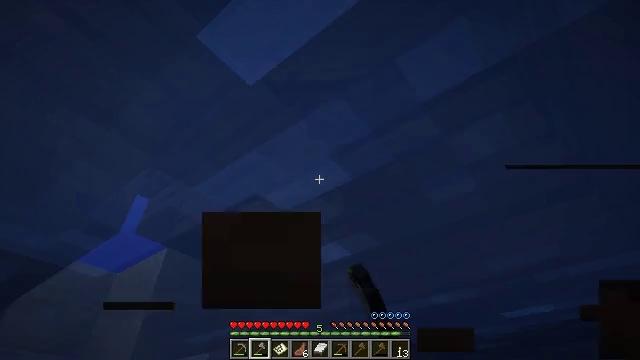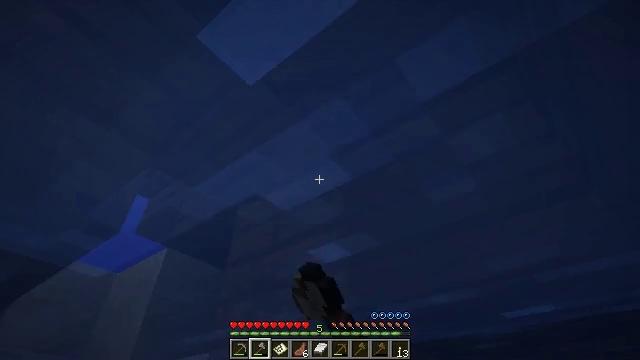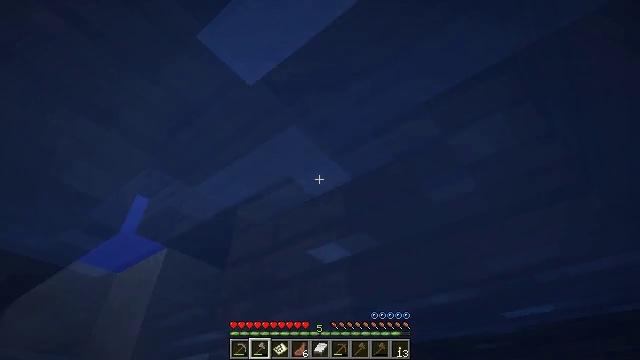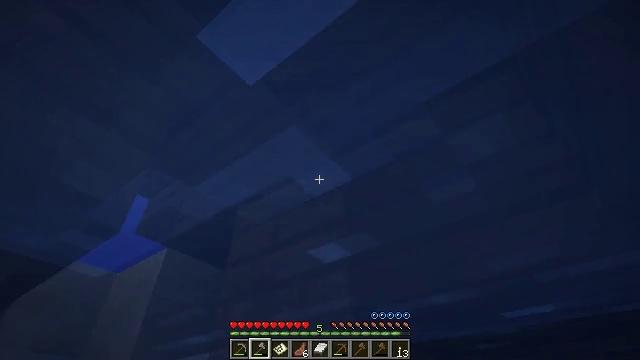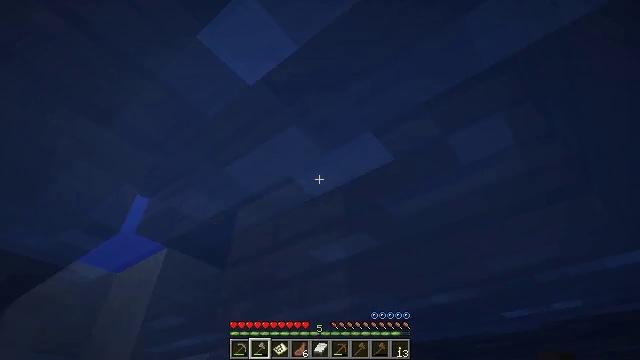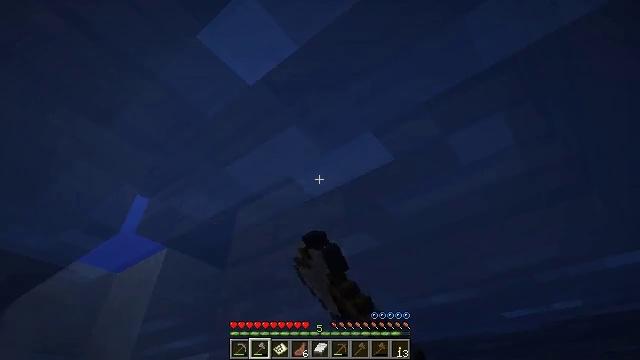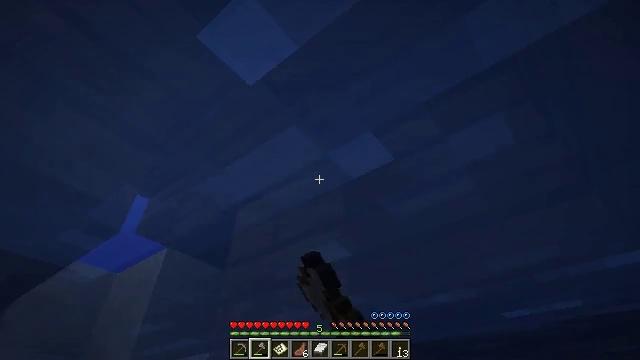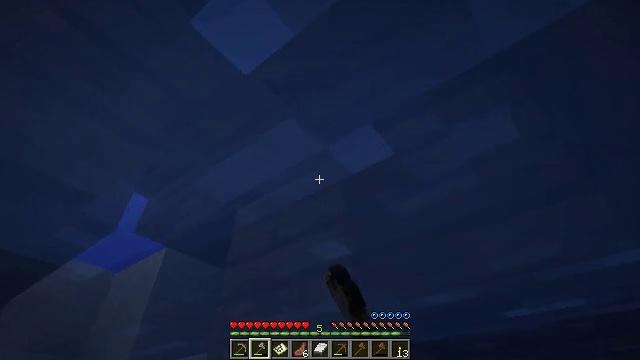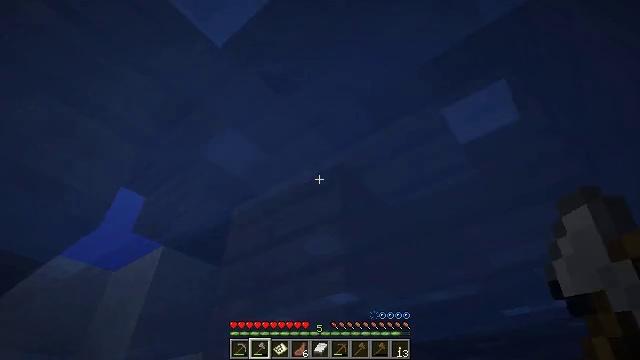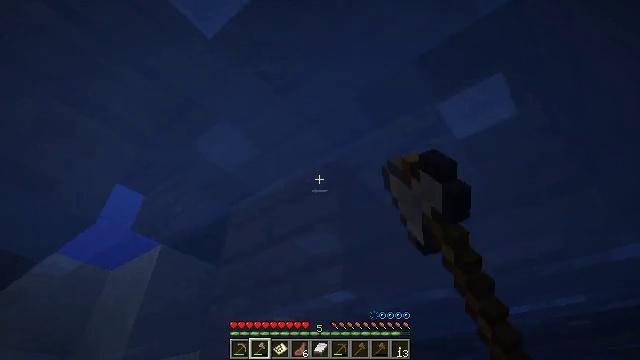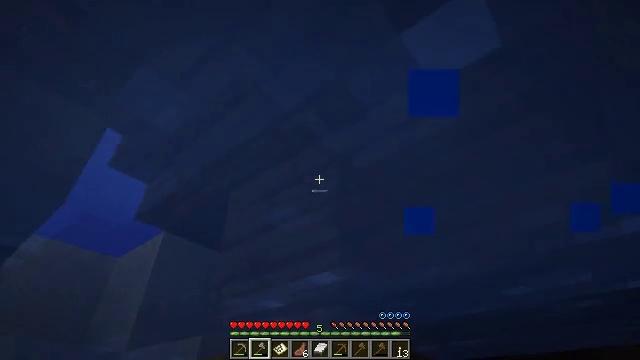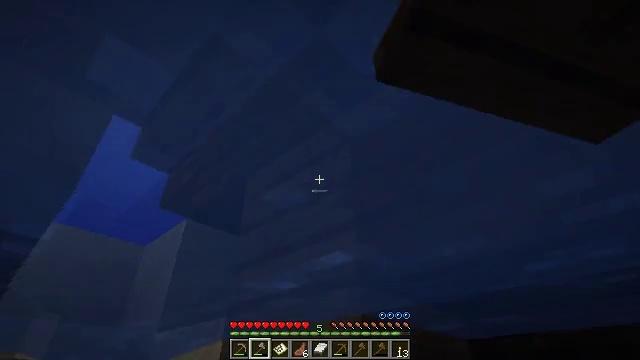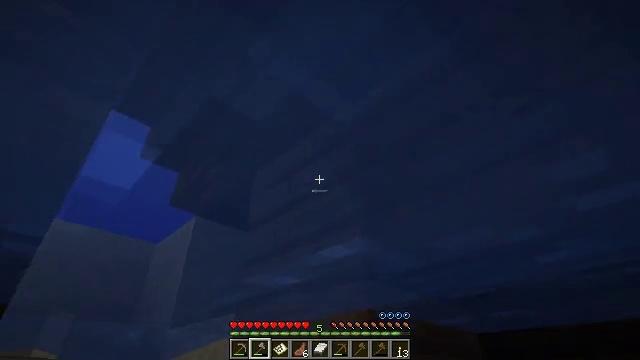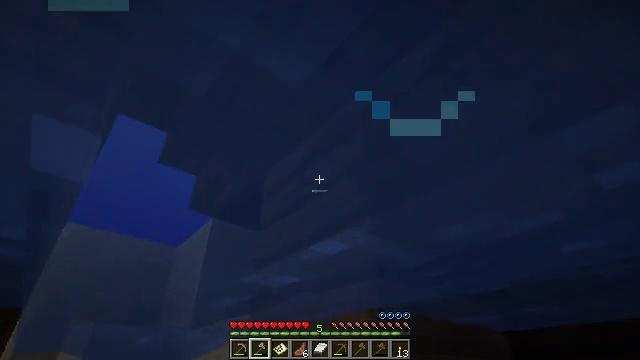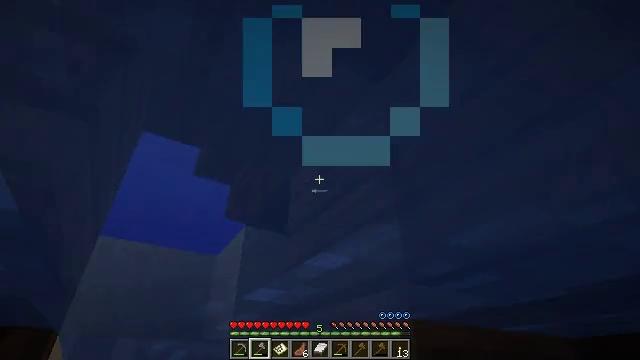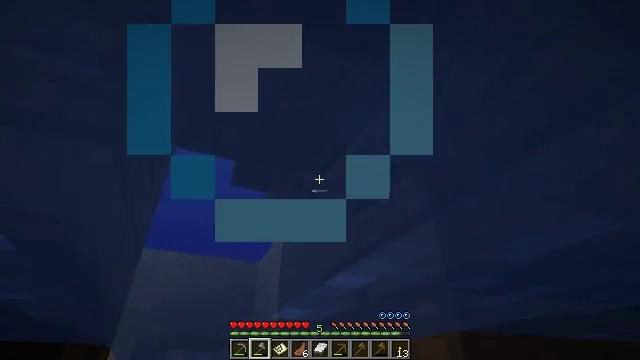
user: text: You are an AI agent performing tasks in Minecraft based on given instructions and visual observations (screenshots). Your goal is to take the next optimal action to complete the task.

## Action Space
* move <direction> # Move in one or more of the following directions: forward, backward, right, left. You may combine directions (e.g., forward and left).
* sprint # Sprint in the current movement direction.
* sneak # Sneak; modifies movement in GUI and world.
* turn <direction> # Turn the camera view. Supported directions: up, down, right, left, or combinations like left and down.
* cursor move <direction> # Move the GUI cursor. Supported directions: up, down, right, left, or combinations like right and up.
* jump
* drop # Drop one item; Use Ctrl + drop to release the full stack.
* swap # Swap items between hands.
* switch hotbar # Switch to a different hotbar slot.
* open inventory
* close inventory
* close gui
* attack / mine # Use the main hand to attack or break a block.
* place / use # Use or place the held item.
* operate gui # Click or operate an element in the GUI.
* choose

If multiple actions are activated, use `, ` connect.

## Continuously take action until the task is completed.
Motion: motion action
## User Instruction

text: Harvest jungle planks from a wall or floor.
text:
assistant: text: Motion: attack / mine
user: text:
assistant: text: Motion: attack / mine
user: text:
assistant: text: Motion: attack / mine
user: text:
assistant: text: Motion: attack / mine
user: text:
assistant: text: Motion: attack / mine
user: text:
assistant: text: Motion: attack / mine
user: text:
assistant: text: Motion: move forward, attack / mine
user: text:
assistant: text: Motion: move forward and move right, attack / mine
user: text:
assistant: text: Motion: move forward and move right
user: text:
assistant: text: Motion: move forward and move right, turn left and down
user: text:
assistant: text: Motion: move forward and move right, turn left and down
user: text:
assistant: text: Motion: move forward and move right, turn left
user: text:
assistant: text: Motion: move forward and move right, turn left, jump
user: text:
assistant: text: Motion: move forward and move right, turn left, jump
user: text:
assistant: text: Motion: move forward, turn left, jump
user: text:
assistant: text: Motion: move forward, turn left, jump
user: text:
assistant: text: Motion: move forward, jump
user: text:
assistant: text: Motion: move forward, turn left, jump
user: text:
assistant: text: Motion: move forward, turn left, jump
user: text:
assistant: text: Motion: move forward, turn left, jump
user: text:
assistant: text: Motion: move forward, turn left, jump
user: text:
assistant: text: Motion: move forward, turn left and down, jump
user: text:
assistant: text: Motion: move forward, turn left and down, jump
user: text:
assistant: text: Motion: move forward, turn left and down, jump
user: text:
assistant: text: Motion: move forward, turn left and down, jump
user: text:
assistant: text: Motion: move forward, turn left and down, jump
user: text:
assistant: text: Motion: move forward, turn left and down, jump
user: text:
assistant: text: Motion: move forward, turn left and down, jump
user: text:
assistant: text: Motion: move forward, turn left and down, jump
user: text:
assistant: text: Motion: move forward, turn left and down, jump